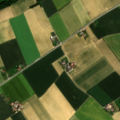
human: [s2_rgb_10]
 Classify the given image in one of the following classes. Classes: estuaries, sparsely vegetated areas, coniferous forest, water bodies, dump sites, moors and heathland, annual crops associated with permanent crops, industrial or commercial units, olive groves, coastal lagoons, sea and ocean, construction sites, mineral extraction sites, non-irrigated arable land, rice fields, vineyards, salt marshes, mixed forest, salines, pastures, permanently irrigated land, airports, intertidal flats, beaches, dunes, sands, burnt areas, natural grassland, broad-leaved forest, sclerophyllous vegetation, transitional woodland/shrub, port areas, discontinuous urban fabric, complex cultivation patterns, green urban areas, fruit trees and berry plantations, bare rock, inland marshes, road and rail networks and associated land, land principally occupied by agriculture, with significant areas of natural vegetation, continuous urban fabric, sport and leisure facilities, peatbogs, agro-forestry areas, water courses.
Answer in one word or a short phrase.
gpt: non-irrigated arable land, broad-leaved forest